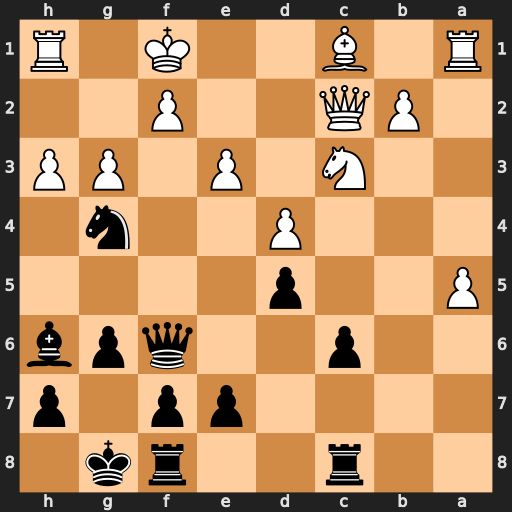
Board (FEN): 2r2rk1/4pp1p/2p2qpb/P2p4/3P2n1/2N1P1PP/1PQ2P2/R1B2K1R
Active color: b
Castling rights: -
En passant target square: -
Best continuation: Nxe3+ Bxe3 Bxe3